Question: How do I write a query in sql to update the salary of each instructor to 10,000 times the number of course sections they have taught given the schema below?
Here is the schema of the database:

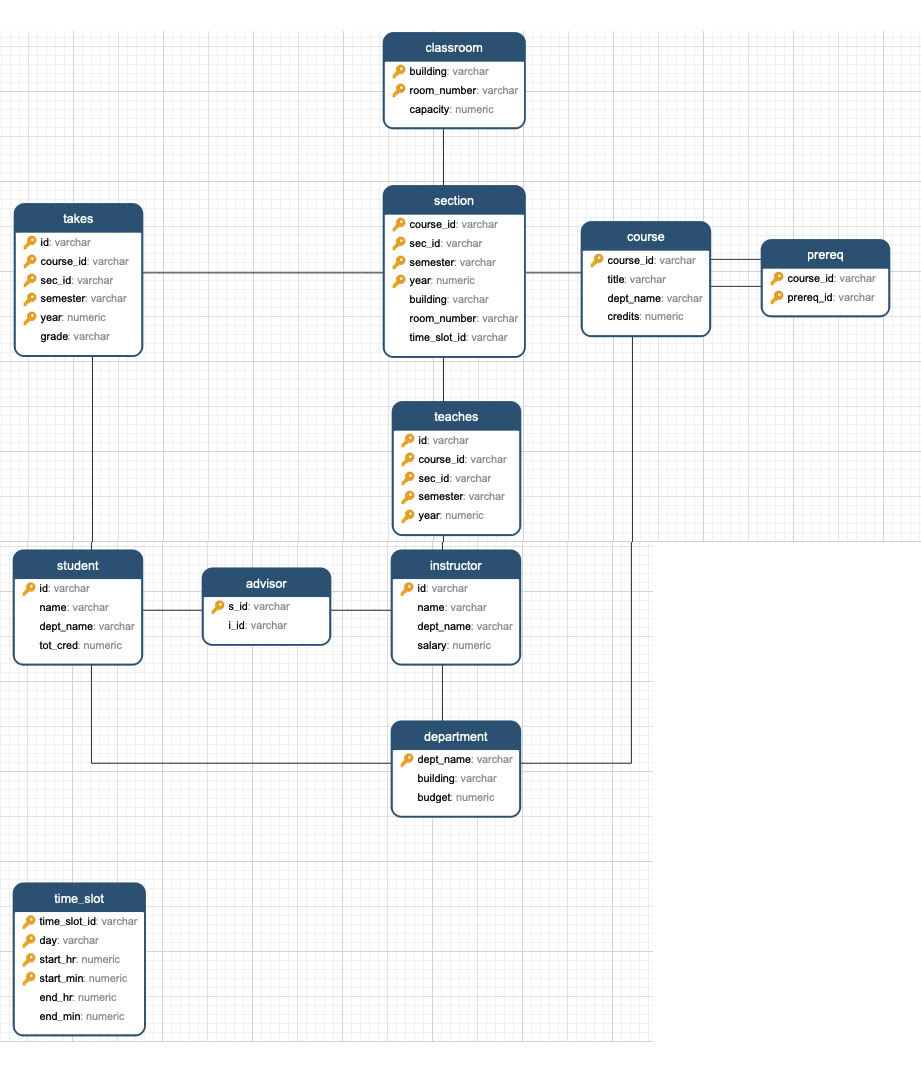
Answer: '''
UPDATE instructor
SET salary = 10000 *
(SELECT COUNT(*) FROM section s
JOIN teaches t ON s.sec_id = t.sec_id
JOIN instructor i ON t.id = i.id
WHERE i.id = instructor.id);
'''